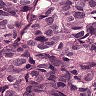
Metastatic tissue present: yes